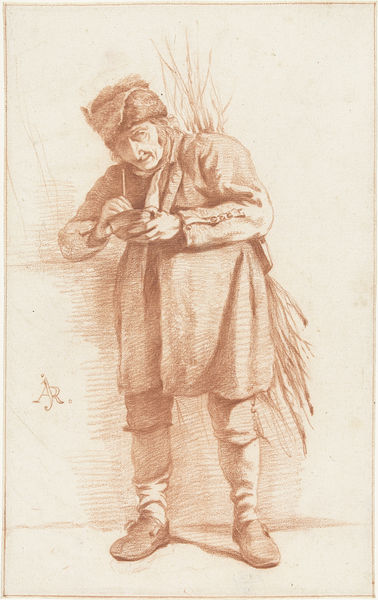
Titel: Staande man met een pijp en een takkenbos
Künstler: Abraham Johannes Ruytenschildt
Standort: Amsterdam
Institution: Rijksmuseum
Schlagwörter: mann, schatten, äste, braun, hut, nase, rücken, stroh, zeichnung, blick, hose, jacke, kappe, schüssel, signatur, mantel, stehend, frontal, schulter, fell, schuhe, stab, bündel, reisig, winter, pfeife, stopfen, knie, bauer, strümpfe, stift, sammler, rötel, reisigbündel, t, ar, spopfen